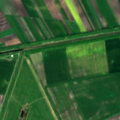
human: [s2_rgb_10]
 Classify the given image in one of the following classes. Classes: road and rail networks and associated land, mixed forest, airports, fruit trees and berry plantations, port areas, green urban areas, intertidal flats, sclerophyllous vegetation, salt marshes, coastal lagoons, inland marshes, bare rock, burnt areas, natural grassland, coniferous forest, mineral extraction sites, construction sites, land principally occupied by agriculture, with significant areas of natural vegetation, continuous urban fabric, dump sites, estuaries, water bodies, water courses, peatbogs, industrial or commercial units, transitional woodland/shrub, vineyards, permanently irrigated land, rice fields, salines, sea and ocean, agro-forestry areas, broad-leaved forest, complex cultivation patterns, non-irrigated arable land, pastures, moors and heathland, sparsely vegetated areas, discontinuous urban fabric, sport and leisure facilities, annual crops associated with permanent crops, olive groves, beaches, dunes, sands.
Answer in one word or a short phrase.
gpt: non-irrigated arable land, fruit trees and berry plantations, water courses